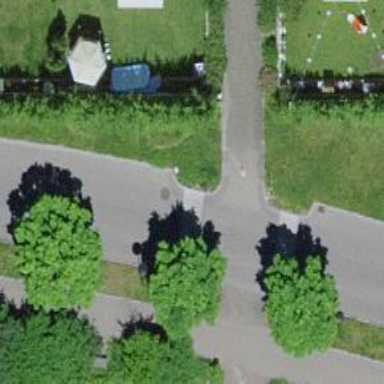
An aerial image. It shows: Bollard barrier.